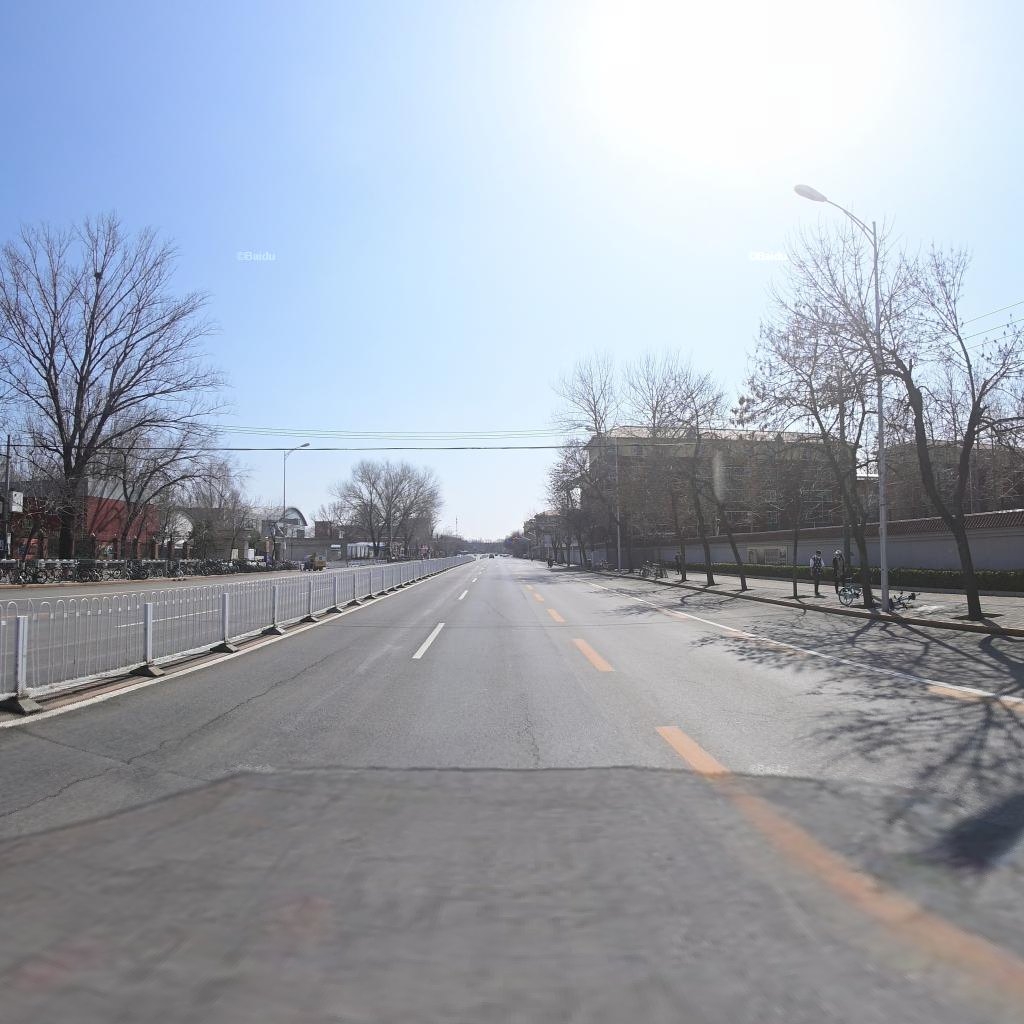
Region: Haidian
Road damage annotations: longitudinal crack, transverse crack, longitudinal crack, longitudinal crack